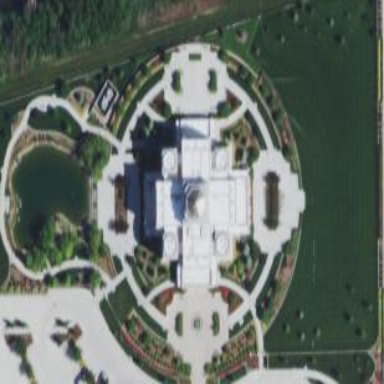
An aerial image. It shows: Temple building.